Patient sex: M
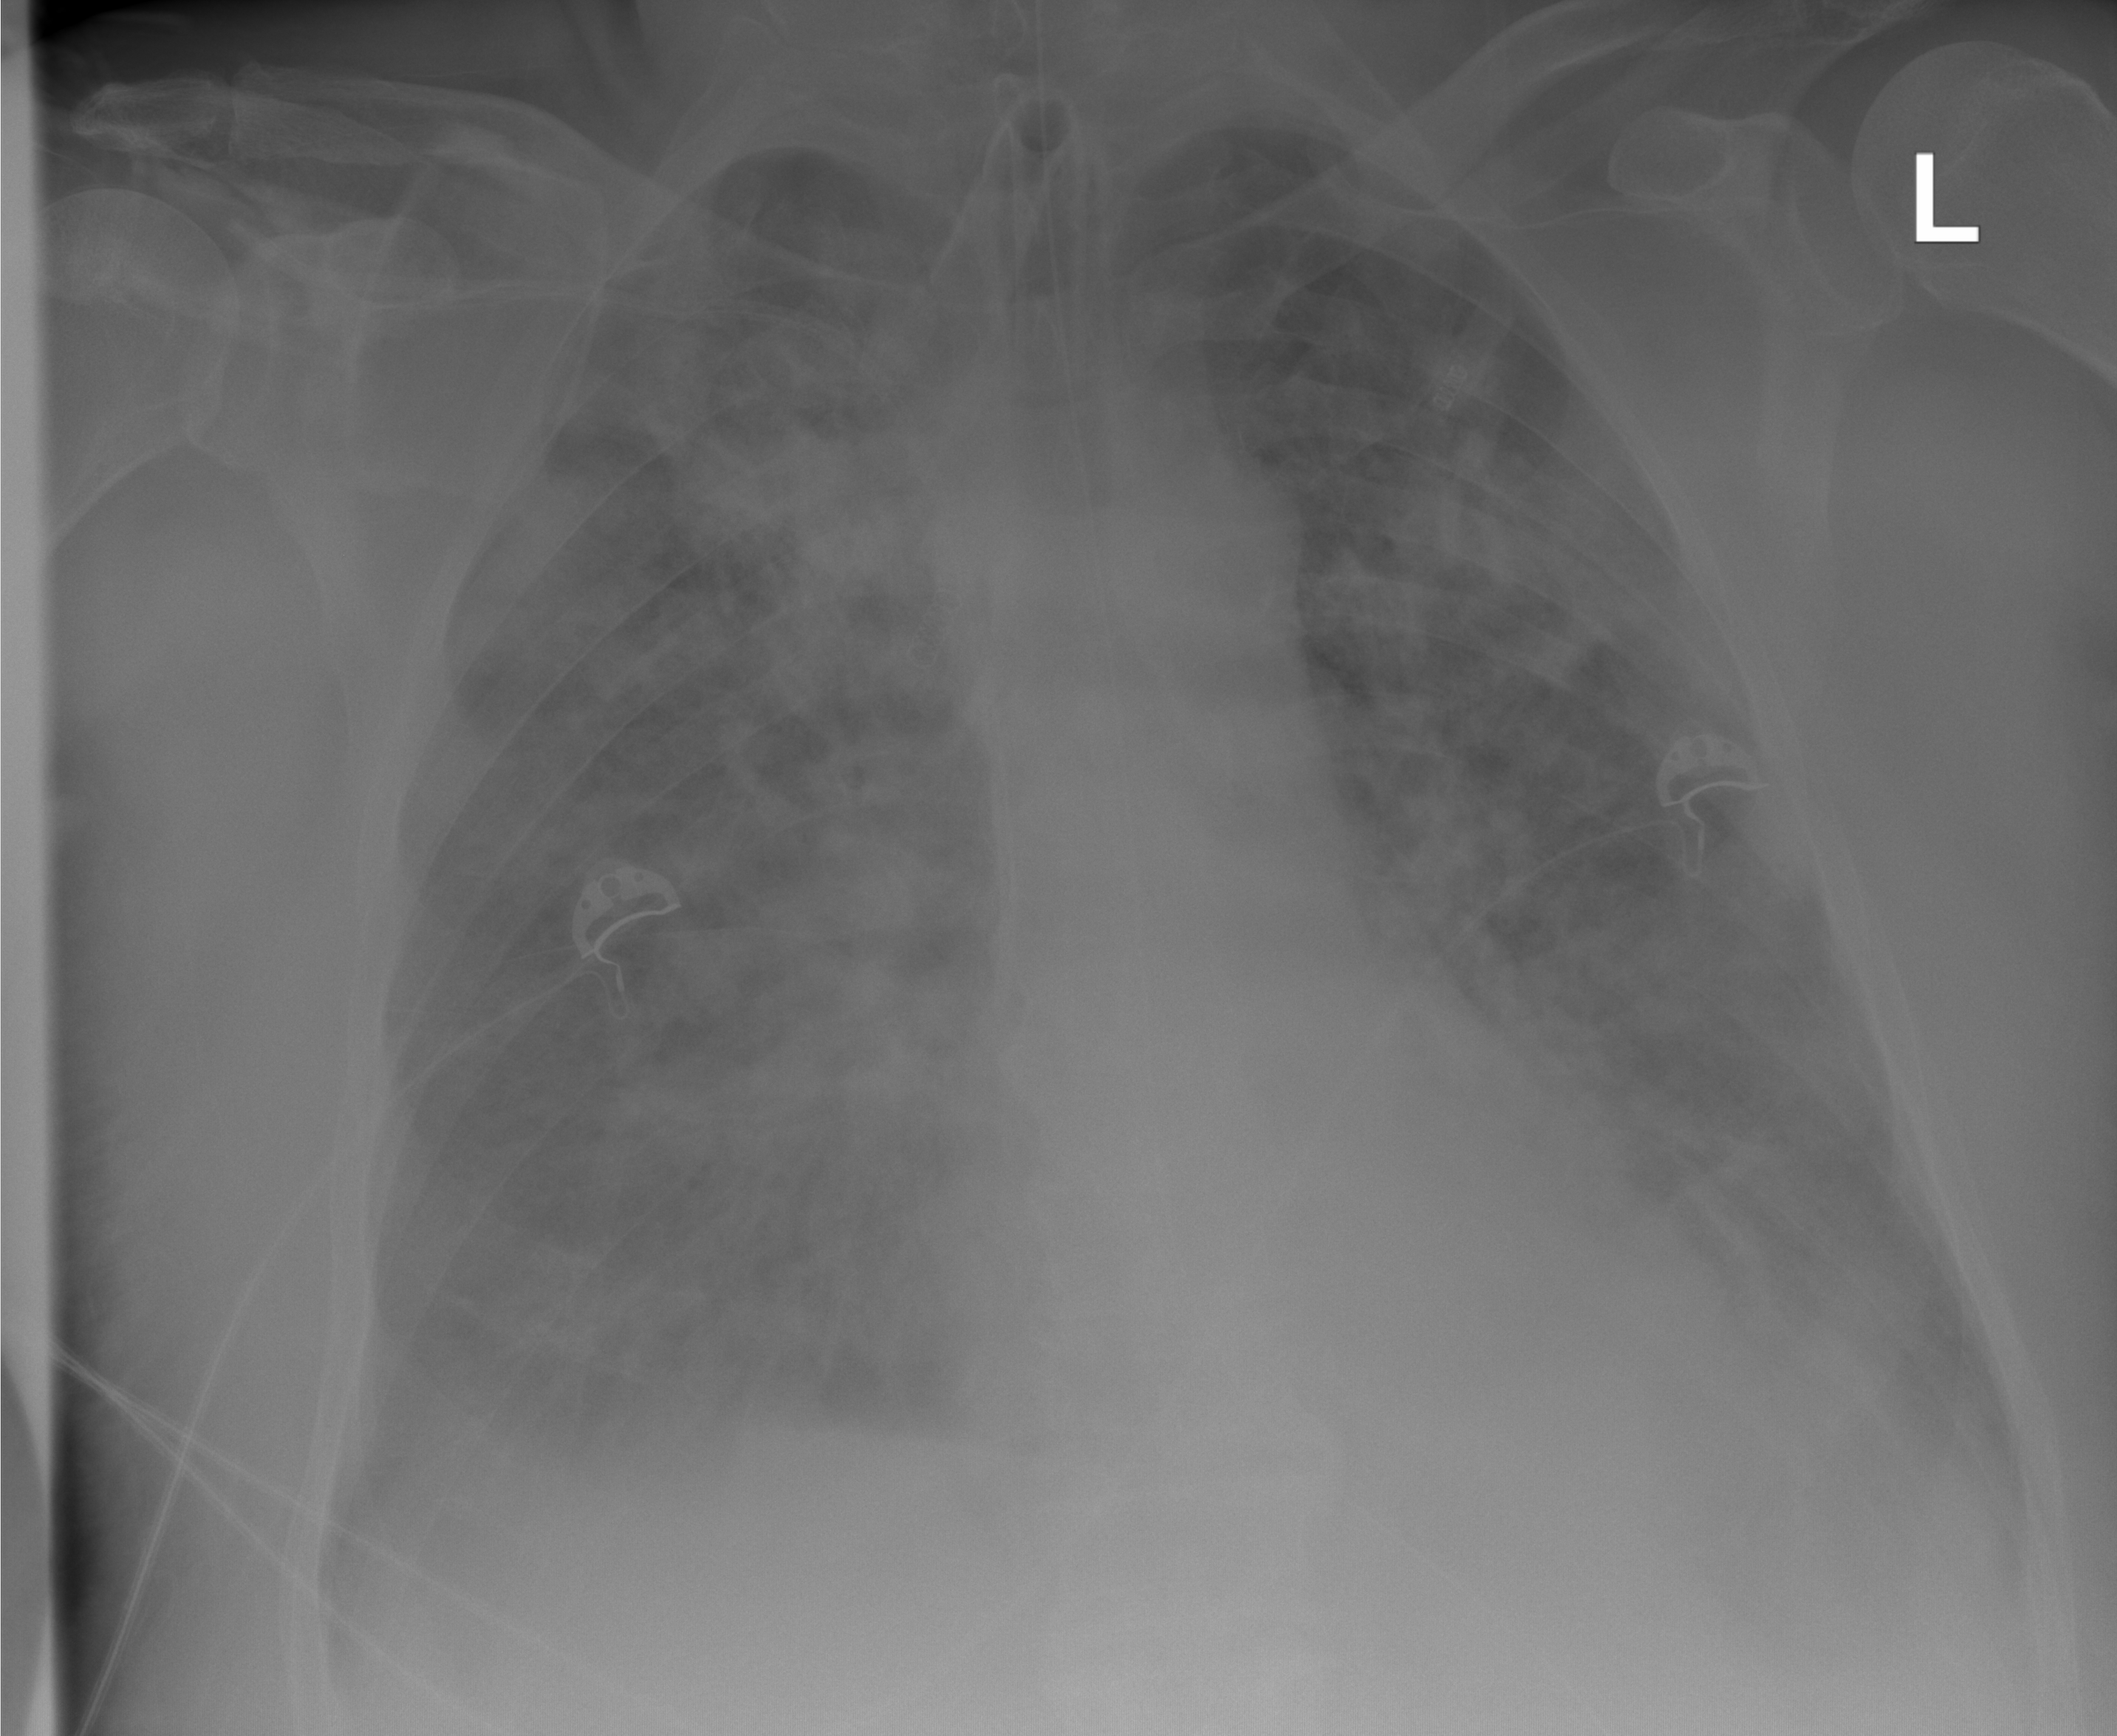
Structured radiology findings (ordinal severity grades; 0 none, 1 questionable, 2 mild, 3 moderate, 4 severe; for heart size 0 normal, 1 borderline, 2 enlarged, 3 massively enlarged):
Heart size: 0
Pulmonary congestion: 0
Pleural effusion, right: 1
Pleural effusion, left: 1
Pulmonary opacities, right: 4
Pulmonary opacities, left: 4
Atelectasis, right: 3
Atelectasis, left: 3